Question: What is the reading of this measurement?
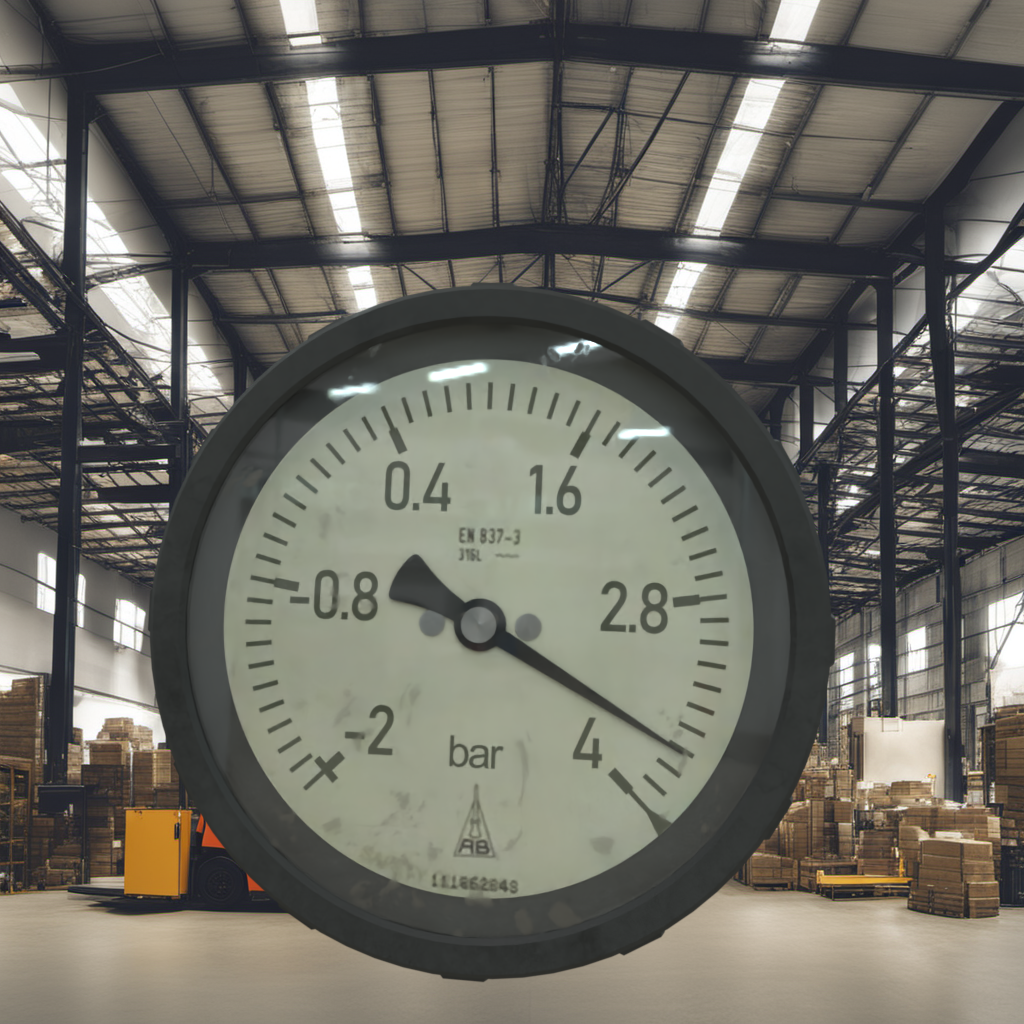
Answer: The result is 3.69
Question: What is the range of this measurement?
Answer: The range is from -2 to 4
Question: What is the minimum and maximum reading range of the measurement in the image?
Answer: The minimum value is -2 and the maximum value is 4